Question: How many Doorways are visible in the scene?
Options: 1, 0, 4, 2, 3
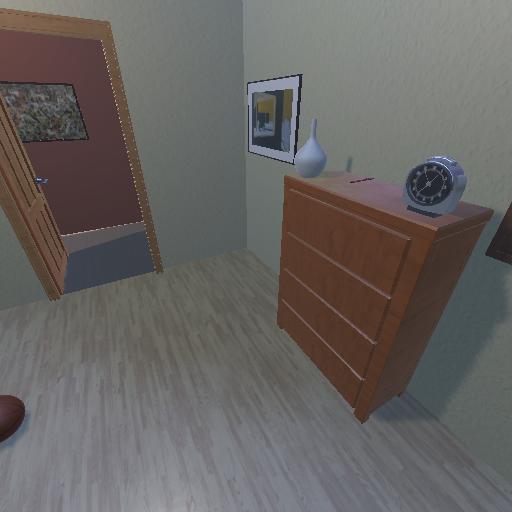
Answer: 1